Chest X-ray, PA view. Patient: 59 years old, sex M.
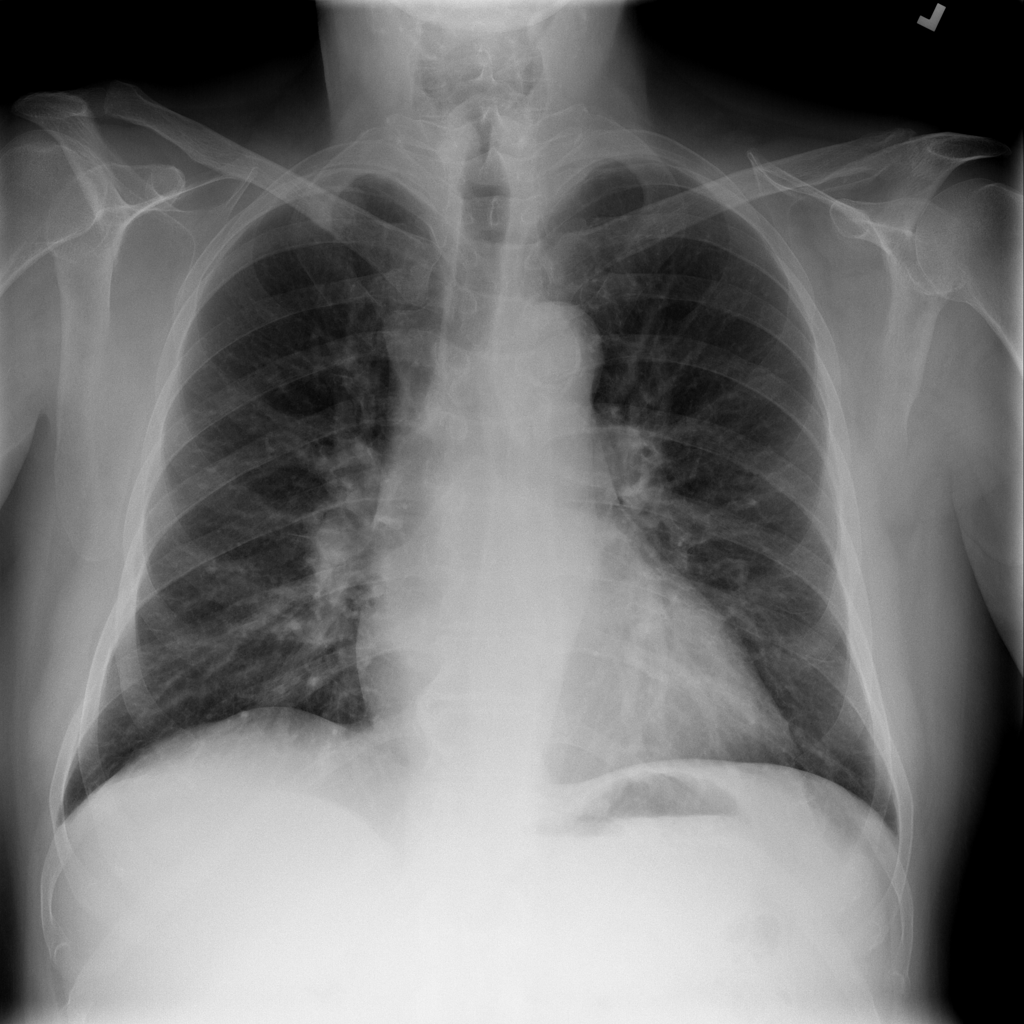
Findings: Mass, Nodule